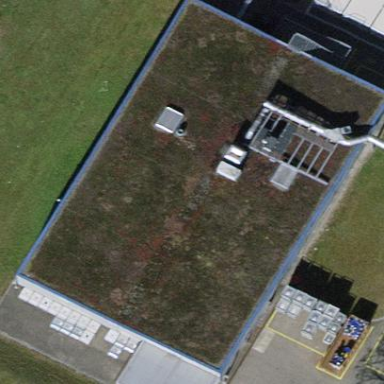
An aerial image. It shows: Industrial building.